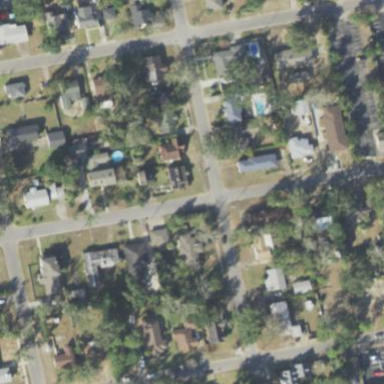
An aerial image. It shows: This residential area consists of single-family homes.